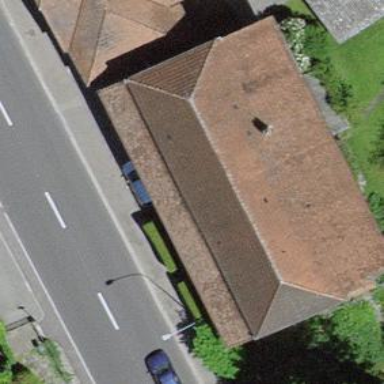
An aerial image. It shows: Residential building.